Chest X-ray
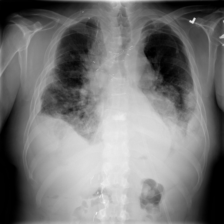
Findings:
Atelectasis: negative
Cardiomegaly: negative
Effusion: positive
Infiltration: positive
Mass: negative
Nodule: negative
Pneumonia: negative
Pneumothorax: negative
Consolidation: negative
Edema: negative
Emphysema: negative
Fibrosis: negative
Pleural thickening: negative
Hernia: negative